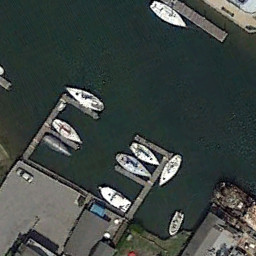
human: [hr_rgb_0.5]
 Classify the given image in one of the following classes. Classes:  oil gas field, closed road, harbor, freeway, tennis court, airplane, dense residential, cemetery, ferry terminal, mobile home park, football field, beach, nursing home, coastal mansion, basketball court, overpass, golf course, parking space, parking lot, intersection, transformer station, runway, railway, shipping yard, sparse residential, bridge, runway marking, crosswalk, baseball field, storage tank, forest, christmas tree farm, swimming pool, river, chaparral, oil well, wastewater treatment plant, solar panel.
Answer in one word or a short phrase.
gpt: ferry terminal